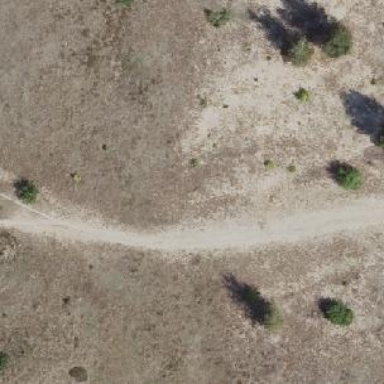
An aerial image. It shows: Dirt path.